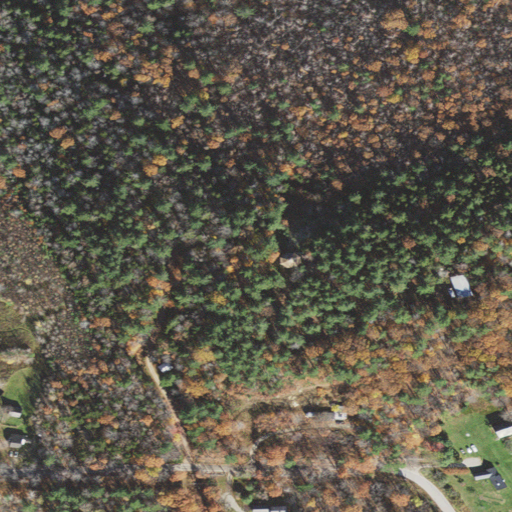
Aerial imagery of mountain in New Hampshire named Stewart Hill containing evergreen forest, mixed forest, open development, deciduous forest, low intensity development, and pasture